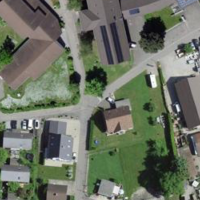
EUNIS habitat code: 54
Species observed at this site:
Polygonum aviculare